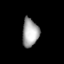
Tissue: lung
Cell type: Endothelial cells
Senescence score: 0.5824
Nuclear area (px): 455
Mean DAPI intensity: 164.868